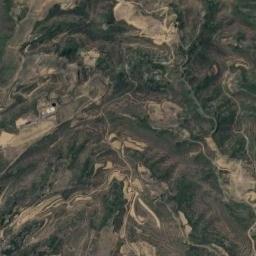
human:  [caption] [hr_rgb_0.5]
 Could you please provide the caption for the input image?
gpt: The mountain is full of black soil .

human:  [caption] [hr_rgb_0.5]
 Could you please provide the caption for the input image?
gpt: The mountain has a rugged surface and is covered with some vegetation .

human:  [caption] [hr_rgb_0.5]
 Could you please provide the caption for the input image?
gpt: There is a yellow bare field on this mountain .

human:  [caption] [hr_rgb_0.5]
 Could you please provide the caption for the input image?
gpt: The mountain is uneven and rough .

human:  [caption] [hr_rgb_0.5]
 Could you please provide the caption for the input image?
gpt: There are some rivers on the brown mountain .